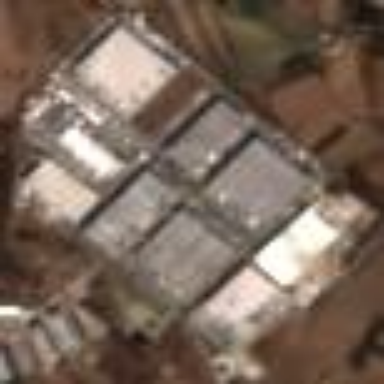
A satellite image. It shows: Industrial area with warehouse.